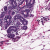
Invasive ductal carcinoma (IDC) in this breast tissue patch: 0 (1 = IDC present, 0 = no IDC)